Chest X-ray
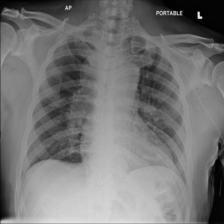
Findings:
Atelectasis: negative
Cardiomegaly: positive
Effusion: positive
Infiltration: negative
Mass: positive
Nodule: negative
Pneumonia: negative
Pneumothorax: negative
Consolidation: negative
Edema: negative
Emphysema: negative
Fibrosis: negative
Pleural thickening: negative
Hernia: negative